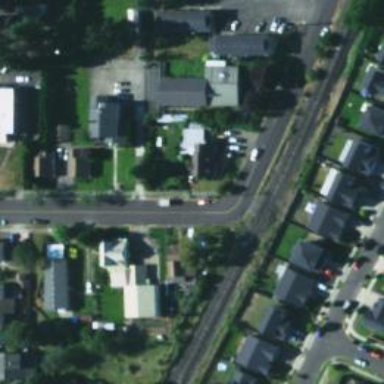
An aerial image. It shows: Tertiary road with sidewalk on the left.